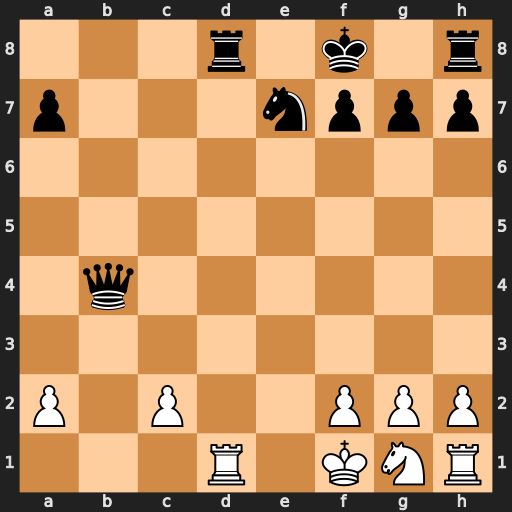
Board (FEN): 3r1k1r/p3nppp/8/8/1q6/8/P1P2PPP/3R1KNR
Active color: w
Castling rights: -
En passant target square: -
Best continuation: Rxd8#